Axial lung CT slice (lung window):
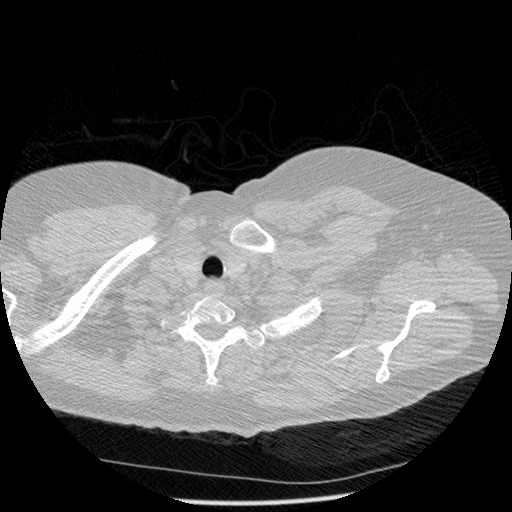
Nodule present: no